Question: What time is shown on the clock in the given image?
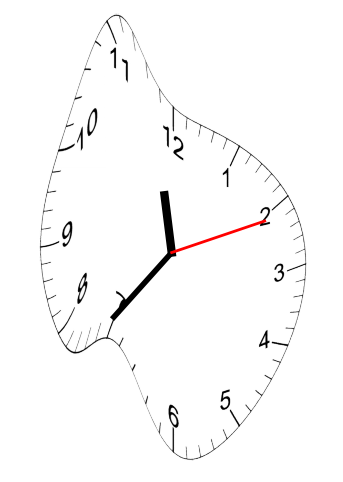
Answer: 11:36:11